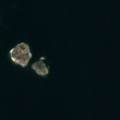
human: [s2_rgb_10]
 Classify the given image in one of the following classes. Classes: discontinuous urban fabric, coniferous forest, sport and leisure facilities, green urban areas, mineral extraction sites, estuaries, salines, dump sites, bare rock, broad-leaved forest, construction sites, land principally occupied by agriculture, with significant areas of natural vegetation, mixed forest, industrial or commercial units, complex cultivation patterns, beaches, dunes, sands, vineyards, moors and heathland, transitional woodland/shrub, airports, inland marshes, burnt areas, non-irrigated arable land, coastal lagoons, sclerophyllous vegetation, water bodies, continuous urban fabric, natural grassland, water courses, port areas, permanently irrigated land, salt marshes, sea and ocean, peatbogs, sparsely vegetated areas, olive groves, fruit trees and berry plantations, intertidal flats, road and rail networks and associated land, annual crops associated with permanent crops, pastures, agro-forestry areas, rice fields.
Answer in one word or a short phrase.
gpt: sea and ocean